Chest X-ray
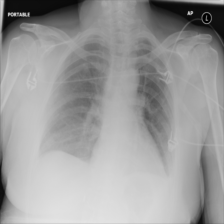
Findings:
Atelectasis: negative
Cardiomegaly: negative
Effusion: positive
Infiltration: negative
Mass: negative
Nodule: negative
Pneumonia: negative
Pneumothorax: negative
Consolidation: negative
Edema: negative
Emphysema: negative
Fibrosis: negative
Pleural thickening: negative
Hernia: negative